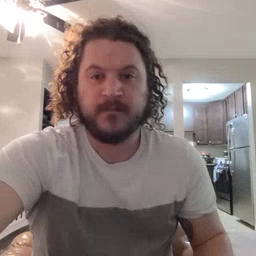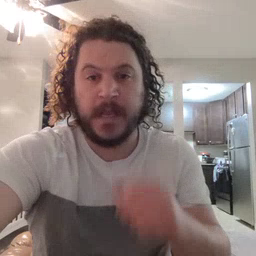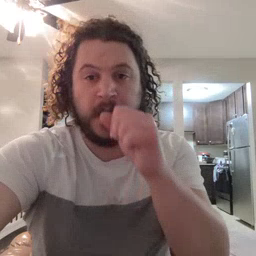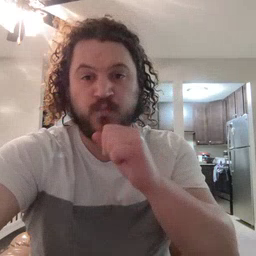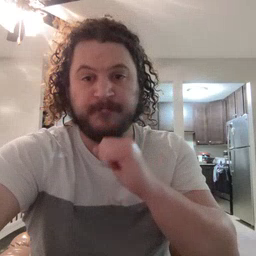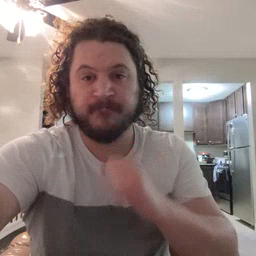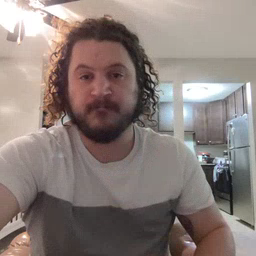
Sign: icecream